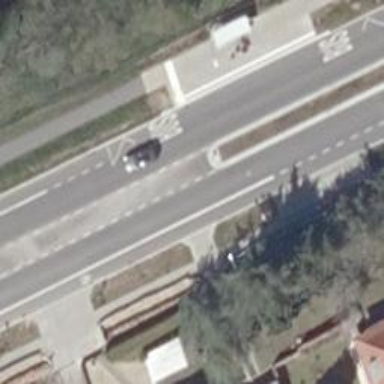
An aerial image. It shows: Secondary road with asphalt surface. There is separate sidewalk and bike lane that shares with buses on the right side.